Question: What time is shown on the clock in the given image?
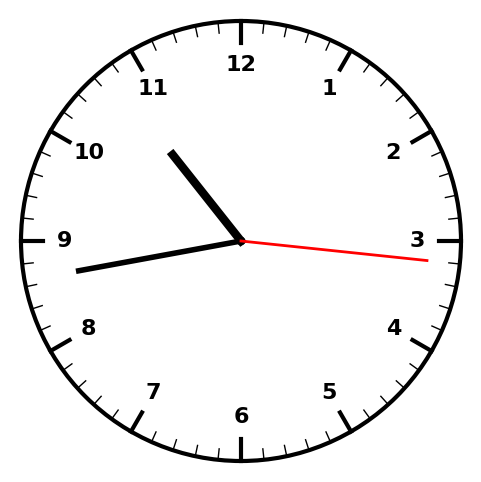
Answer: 10:43:16